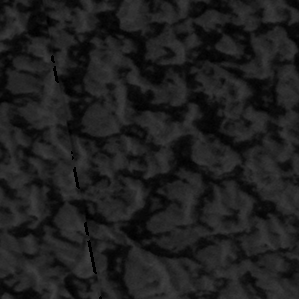
Label: frost